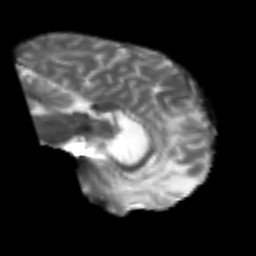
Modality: T2w
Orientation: sagittal
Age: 50
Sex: male
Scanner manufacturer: siemens
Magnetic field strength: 3 T
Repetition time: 4.987 s
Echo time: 0.0792 s